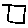
Label: square